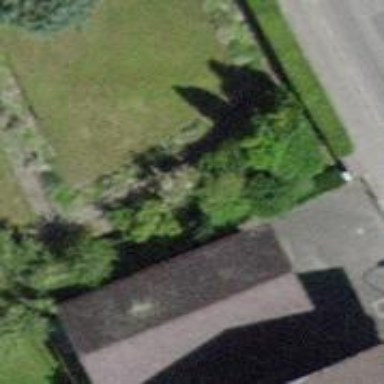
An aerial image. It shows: Barn.